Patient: sex F, age 61
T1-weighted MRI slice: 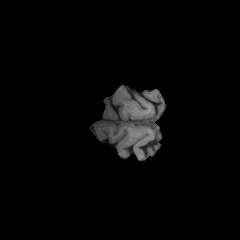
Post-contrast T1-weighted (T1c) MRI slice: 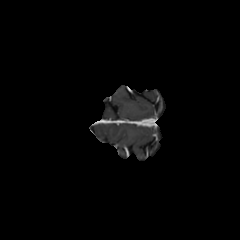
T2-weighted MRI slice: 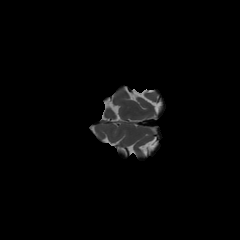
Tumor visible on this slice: no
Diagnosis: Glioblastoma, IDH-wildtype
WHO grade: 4